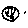
Label: smiley face